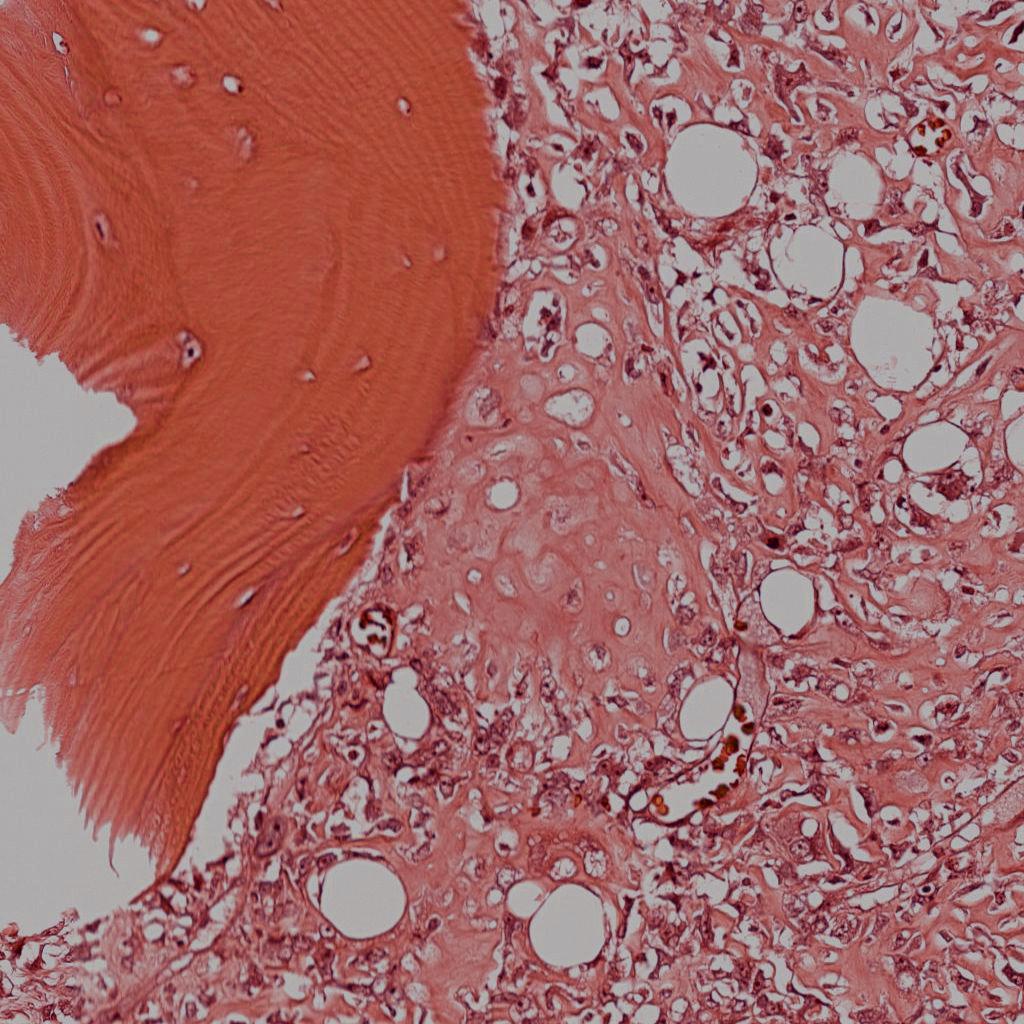
Label: Viable